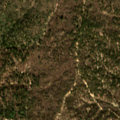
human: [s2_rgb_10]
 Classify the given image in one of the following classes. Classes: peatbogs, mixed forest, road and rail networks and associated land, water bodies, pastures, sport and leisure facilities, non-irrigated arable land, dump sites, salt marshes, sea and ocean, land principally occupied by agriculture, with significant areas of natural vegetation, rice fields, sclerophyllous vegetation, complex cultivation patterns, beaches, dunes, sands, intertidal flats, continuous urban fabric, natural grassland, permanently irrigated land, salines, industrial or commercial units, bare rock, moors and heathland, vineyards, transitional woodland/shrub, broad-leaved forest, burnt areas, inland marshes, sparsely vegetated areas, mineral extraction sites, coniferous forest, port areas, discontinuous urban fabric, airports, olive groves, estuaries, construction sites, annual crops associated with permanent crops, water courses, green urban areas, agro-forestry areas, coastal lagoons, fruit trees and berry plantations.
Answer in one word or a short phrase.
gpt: broad-leaved forest